Question: Following simplified code snippet:
'''
#include <QtGui>
int main(int argc, char **argv)
{
QApplication app(argc, argv);
QWidget *window = new QWidget();
QFormLayout *form = new QFormLayout();
// first row
form->addRow("First row:", new QLineEdit());
// second row
QWidget *hbox_widget = new QWidget();
QBoxLayout *hbox = new QHBoxLayout();
hbox->addWidget(new QLineEdit());
hbox_widget->setLayout(hbox);
form->addRow("Second row:", hbox_widget);
window->setLayout(form);
window->show();
return app.exec();
}
'''
Here, I create a QFormLayout with two rows: the first is a classic example of label+input widget, the second one is almost the same, with the exception that the input widget is "boxed" in a QHBoxLayout(+containing widget).

For some reason, this seems to screw up the "vertical centering" of the input widget (in the 2nd row). How can I add a widget which contains others in a hboxlayout to a formlayout, and still have them all centered vertically?
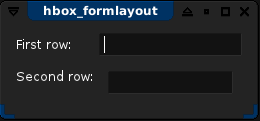
Answer: Set the contents margins of the QHBoxLayout to 0:
'''
QBoxLayout *hbox = new QHBoxLayout();
hbox->setContentsMargins(0, 0, 0, 0);
'''